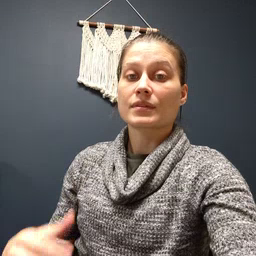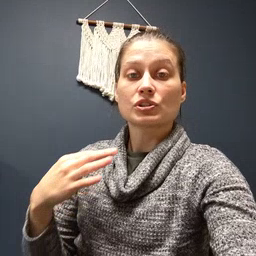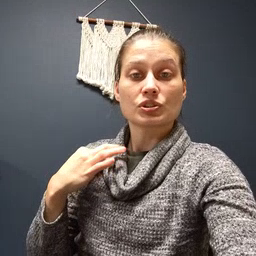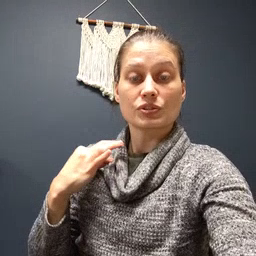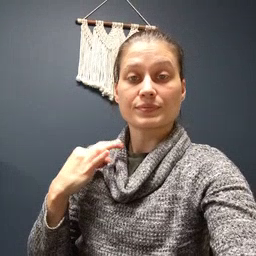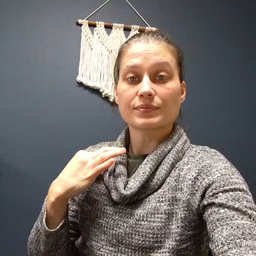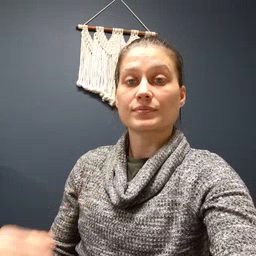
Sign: shirt